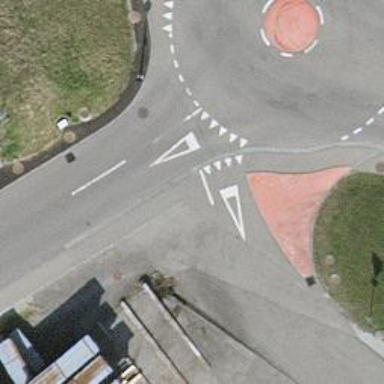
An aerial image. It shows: Road with "give way" sign.